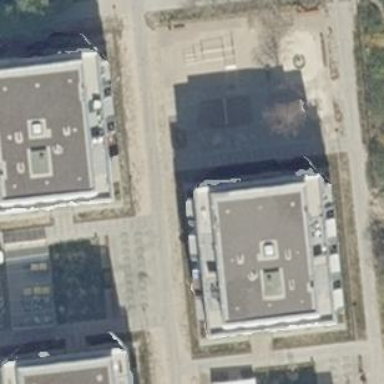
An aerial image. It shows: Apartment building with flat roof.